Question: In my app I have two entity in this way:

So, I've two questions:
1- when I delete a "First" entity I want to delete all entity "Characteristics" that belong to first. Do I set the delete rule "Cascade"?
2- If I delete a "characteristics" object from figure, with the method
'''
- (void)removeCharacteristicsObject:(Characteristics *)value;
'''
I want to delete also the characteristics identity, not only from figure, what's the way to do it?
thanks
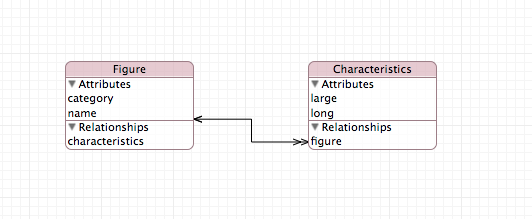
Answer: 1. Correct. Set the delete rule for figure -> characteristic to Cascade. This will delete all the characteristics associated with a figure when you delete the figure.
2. You don't even need to remove the characteristic. Just delete the characteristic and it will remove it from the figure. You could remove it and then delete it but easier just to delete it. Set the delete rule for characteristic -> figure to Nullify.